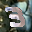
Label: 3